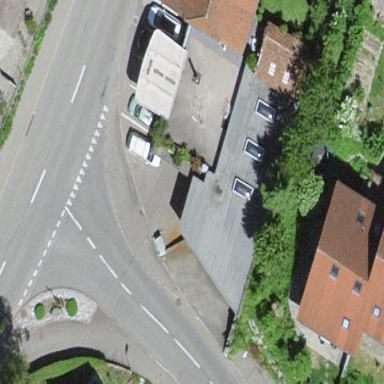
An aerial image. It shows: Garage.